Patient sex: M
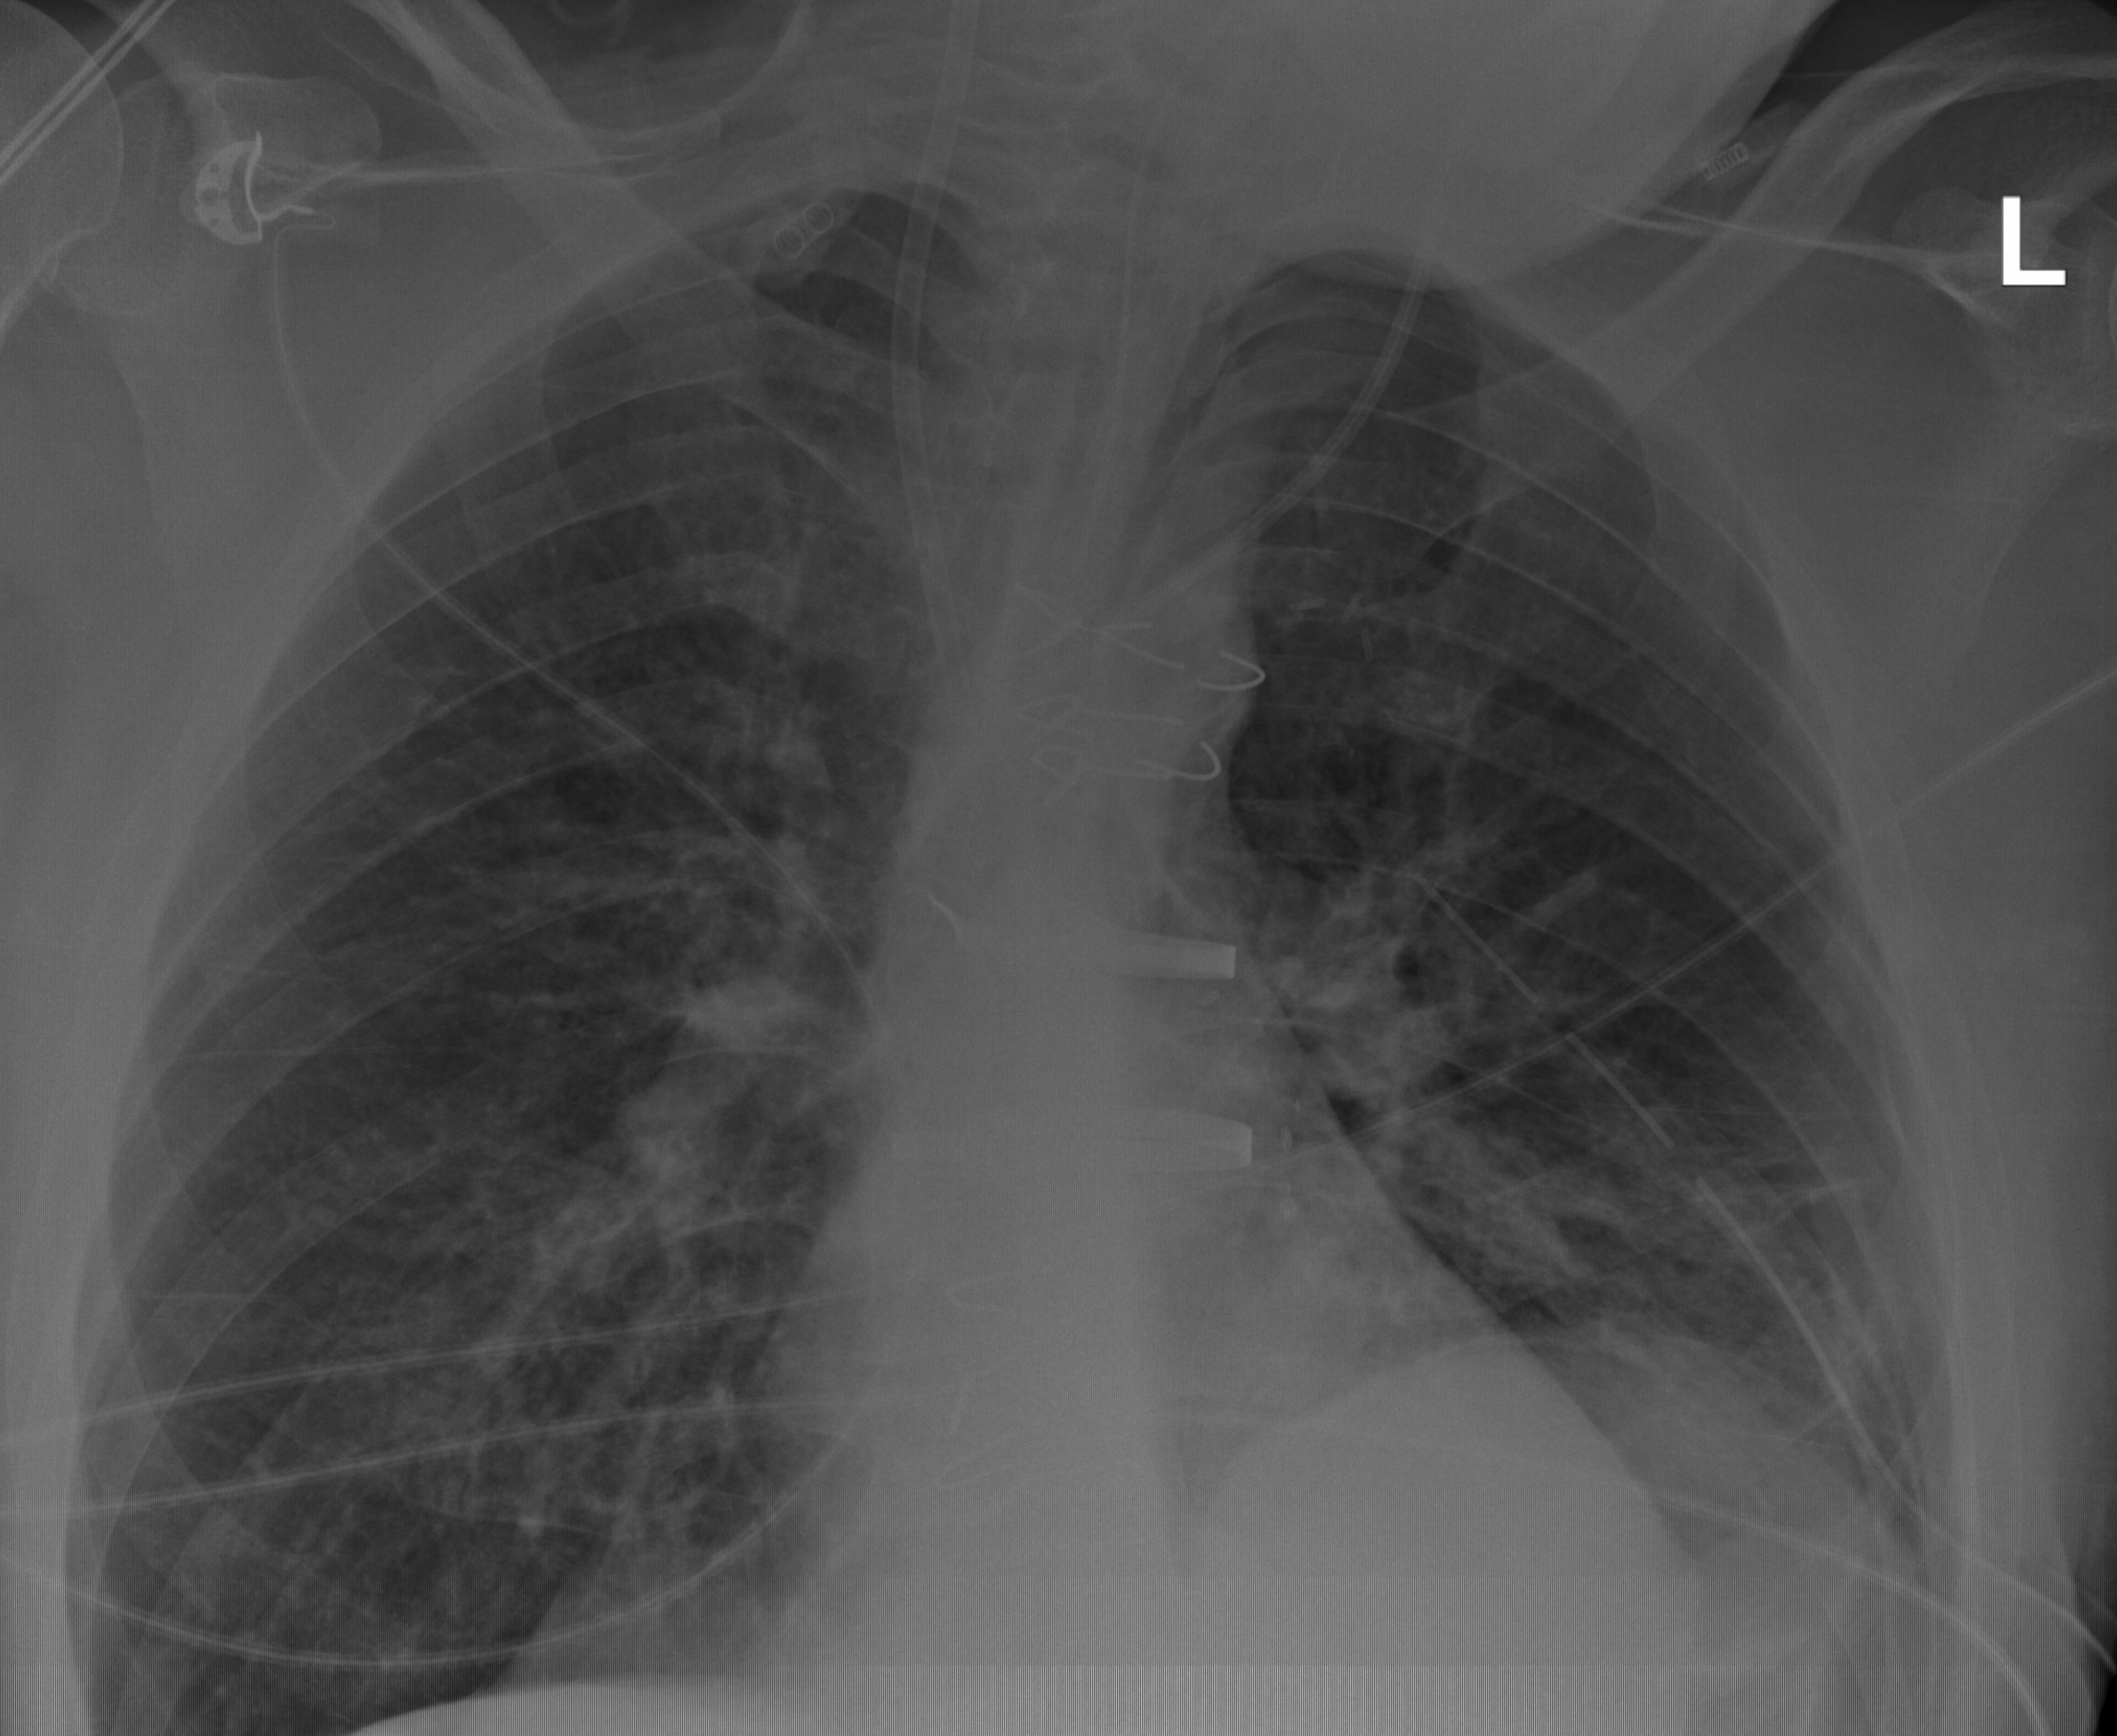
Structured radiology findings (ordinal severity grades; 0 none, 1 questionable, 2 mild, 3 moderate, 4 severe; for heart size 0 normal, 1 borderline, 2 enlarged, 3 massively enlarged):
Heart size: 0
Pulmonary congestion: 0
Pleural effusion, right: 0
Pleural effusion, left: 1
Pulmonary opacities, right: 0
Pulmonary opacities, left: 0
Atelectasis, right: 2
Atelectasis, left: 2